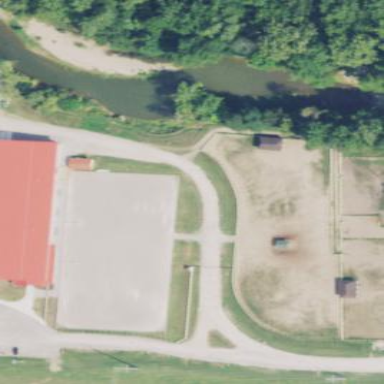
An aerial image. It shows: Equestrian pitch with dirt surface.